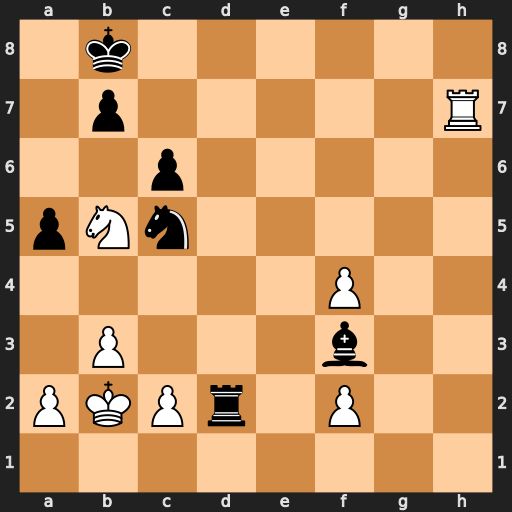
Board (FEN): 1k6/1p5R/2p5/pNn5/5P2/1P3b2/PKPr1P2/8
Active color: w
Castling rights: -
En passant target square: -
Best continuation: Rh8+ Rd8 Rxd8#